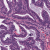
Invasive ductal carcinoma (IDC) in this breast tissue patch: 0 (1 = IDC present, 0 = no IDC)